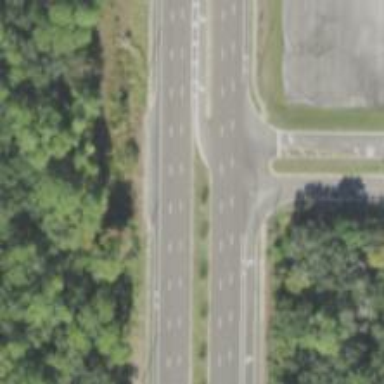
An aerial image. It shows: Secondary link road.